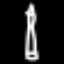
Label: pencil